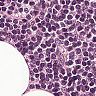
Metastatic tissue present: no